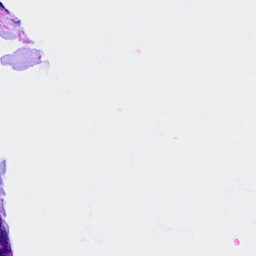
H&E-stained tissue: Breast